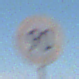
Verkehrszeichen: Geschwindigkeit90
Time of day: Midday
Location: Outdoor (Nature)
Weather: Clear
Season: NotSpecified
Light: Natural